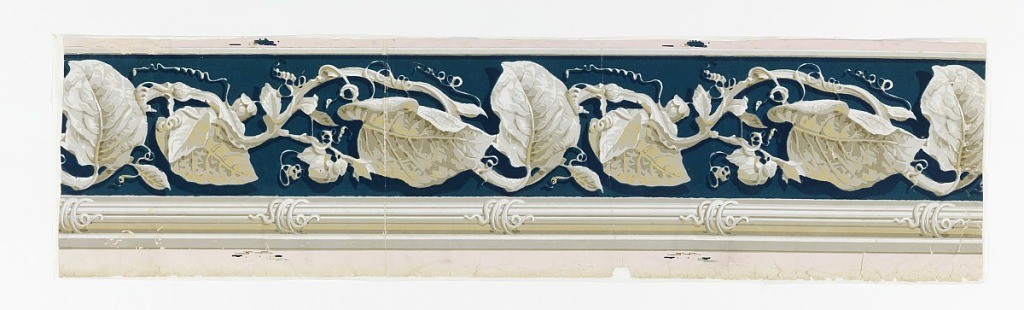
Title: Border
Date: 1800–1825
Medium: Block-printed and flocked on handmade paper
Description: Naturalistically represented large, veined leaves, tendrils and contorted stems in grisaille-like beiges and white in continuous arrangement on background of bright deep blue flocking. Below, banding of horizontal beige and white lines, the banding, illusionistically shaded, appears in-the-round, with tiny snakes coiled about at regular intervals.